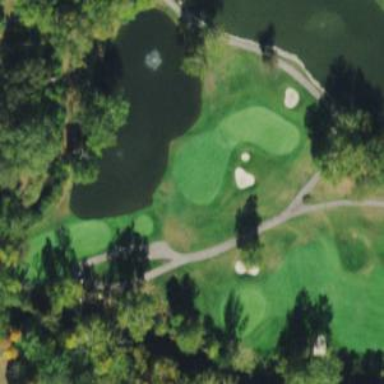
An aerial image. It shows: Water hazard on golf course. The hazard is natural water feature.